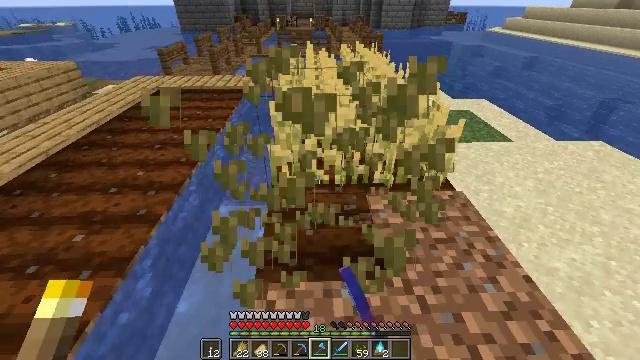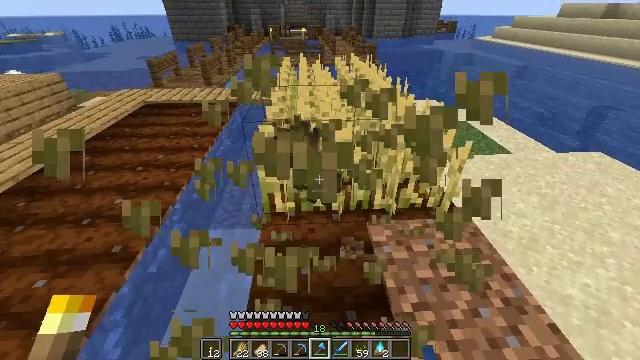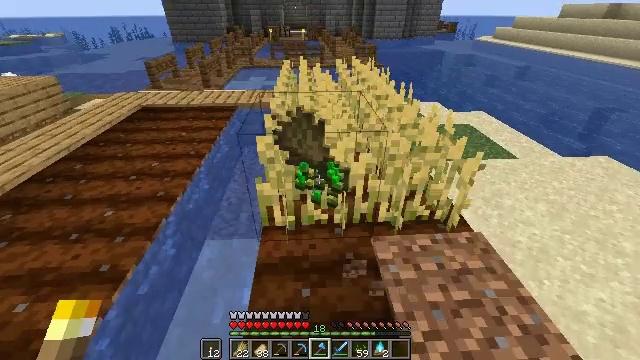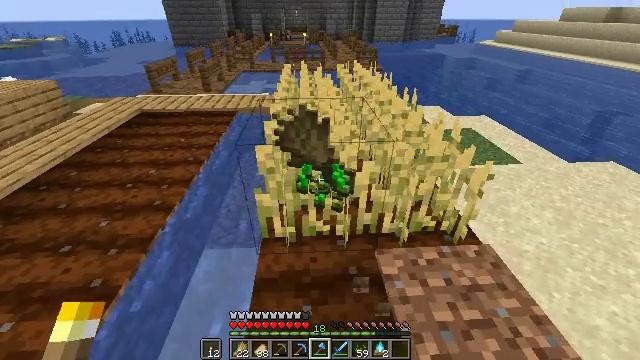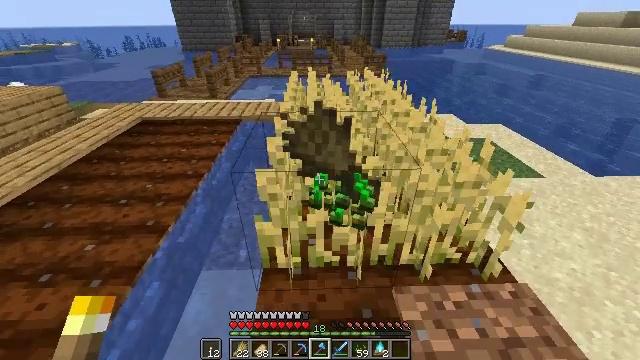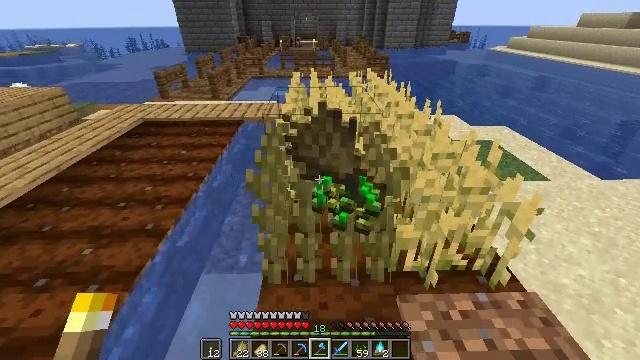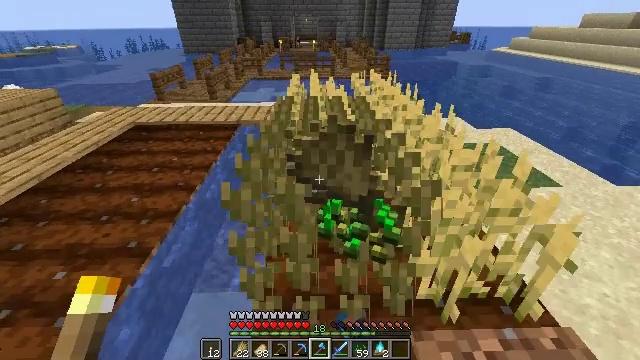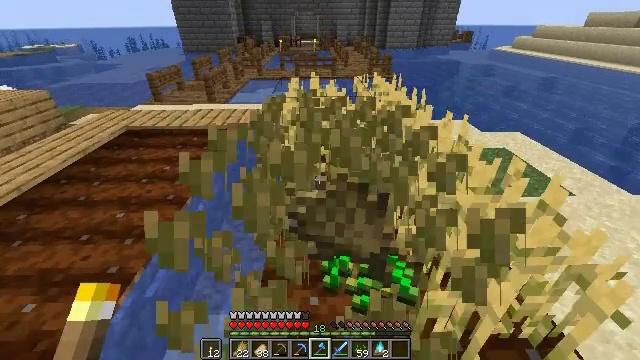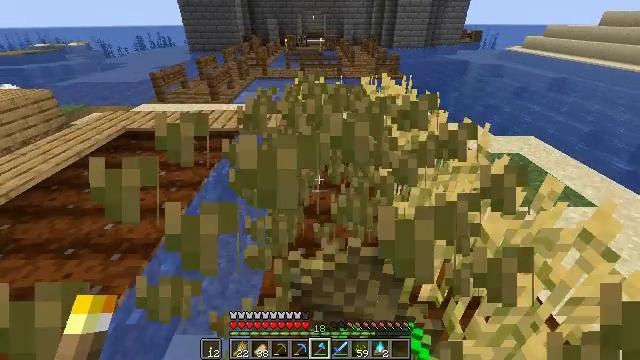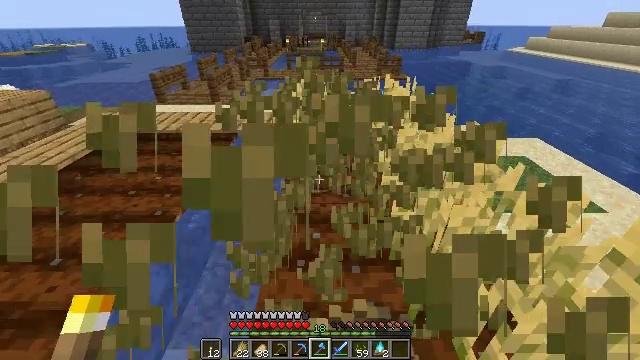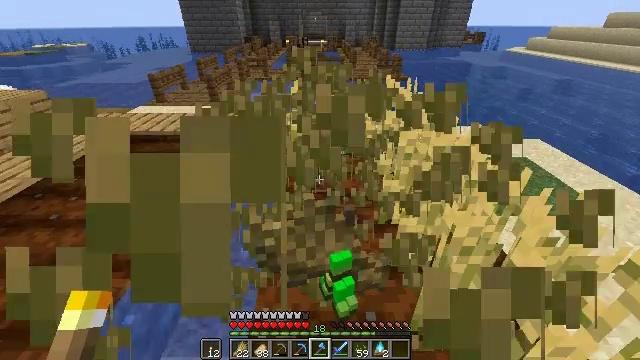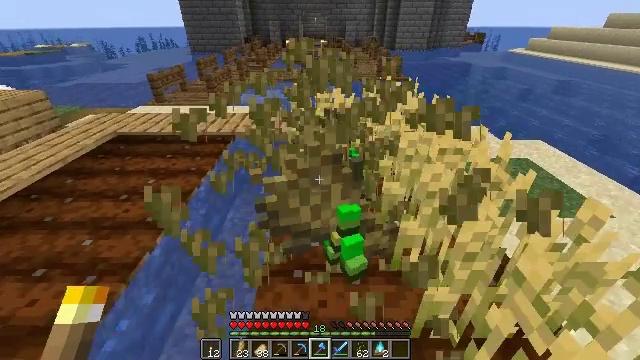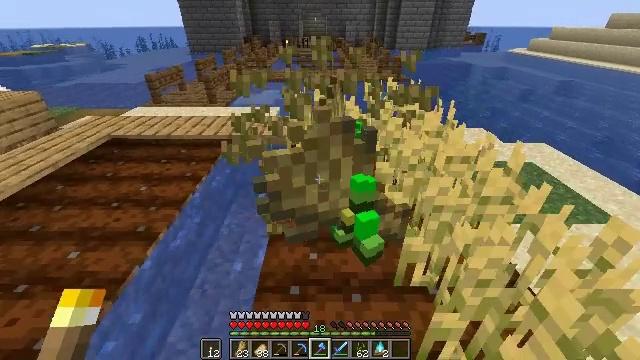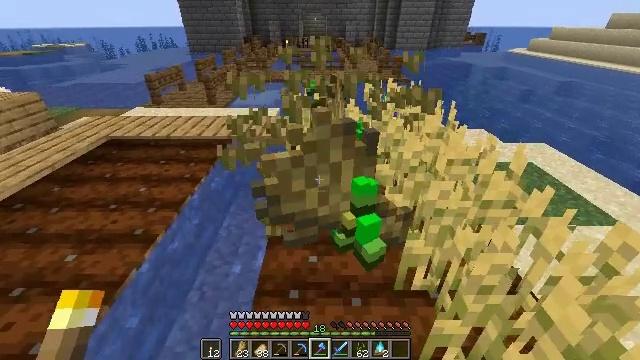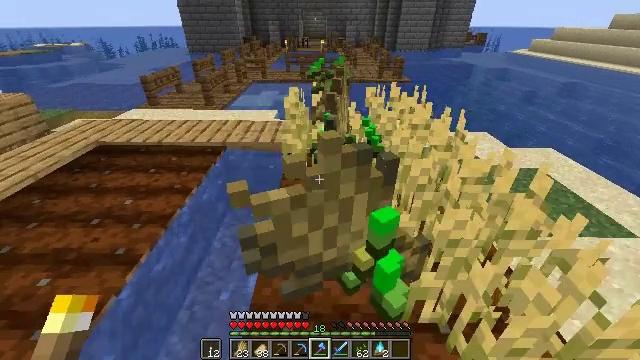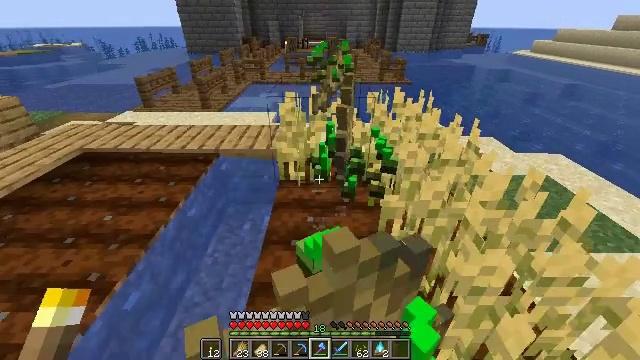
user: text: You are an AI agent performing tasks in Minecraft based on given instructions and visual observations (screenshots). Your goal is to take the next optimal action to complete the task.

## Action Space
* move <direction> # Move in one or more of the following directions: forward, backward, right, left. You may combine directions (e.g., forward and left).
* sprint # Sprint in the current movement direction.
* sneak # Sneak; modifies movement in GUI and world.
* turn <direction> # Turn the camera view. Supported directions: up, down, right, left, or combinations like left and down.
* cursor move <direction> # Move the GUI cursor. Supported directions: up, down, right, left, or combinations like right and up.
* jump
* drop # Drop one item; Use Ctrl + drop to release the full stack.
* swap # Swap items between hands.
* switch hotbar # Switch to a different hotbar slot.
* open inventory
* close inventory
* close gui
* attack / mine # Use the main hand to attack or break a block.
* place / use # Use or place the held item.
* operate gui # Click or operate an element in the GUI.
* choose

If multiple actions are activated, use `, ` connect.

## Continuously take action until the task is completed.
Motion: motion action
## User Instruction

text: Break the mature wheat plants.
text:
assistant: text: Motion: move forward, turn right and up
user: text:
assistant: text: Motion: move forward
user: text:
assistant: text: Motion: move forward
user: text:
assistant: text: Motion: move forward, turn left
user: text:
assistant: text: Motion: move forward, attack / mine
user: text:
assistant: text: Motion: move forward, attack / mine
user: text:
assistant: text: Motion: move forward, attack / mine
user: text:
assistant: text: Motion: move forward, turn left, attack / mine
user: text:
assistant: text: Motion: no_op
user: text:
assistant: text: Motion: attack / mine
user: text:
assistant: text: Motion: attack / mine
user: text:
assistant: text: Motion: move forward, attack / mine
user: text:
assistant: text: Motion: move forward
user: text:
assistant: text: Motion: move forward
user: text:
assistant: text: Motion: move forward
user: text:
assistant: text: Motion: move forward, attack / mine
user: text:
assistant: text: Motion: attack / mine
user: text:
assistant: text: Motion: attack / mine
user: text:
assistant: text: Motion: move forward
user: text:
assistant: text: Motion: move forward
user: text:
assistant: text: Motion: move forward
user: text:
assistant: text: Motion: move forward
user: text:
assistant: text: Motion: move forward
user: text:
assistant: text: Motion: move forward, turn right
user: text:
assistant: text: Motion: move forward, turn right
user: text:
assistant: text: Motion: move forward, turn right and down
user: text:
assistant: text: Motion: move forward, turn right
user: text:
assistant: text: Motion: move forward and move left, turn right
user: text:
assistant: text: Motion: move forward and move left, turn right and down
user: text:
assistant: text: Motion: move forward and move left, turn right and down